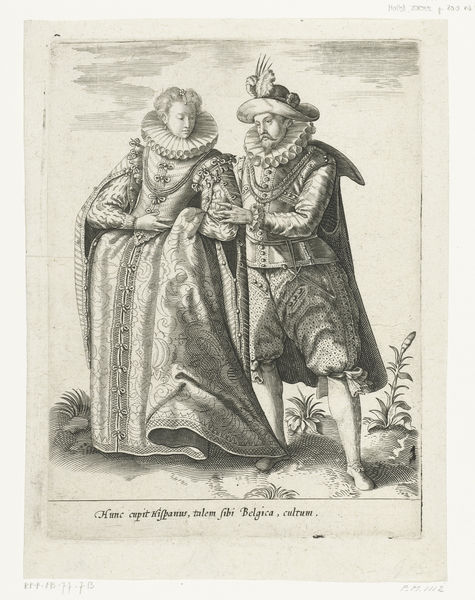
Titel: Man en vrouw in modieuze kleding van de zuidelijke Nederlanden, ca. 1600
Standort: Amsterdam
Institution: Rijksmuseum
Schlagwörter: fancy, hat, robes, stockings, white, black, collar, dress, figures, lady, woman, gown, plant, feather, hand, man, feet, noble, grass, black and white, coat, buttons, etching, beard, couple, jacket, pair, victorian, stroll, royal, cape, cloak, leaves, neck, renaissance, shoes, read, eye, book, gentleman, outdoor, trousers, rich, royalty, latin, mustache, moustache, words, married, ruff, jewelry, wealthy, knickers, shorts, victoria, belgium, older, frogs, geet, jewels, elbow, courting, show, pantaloons, ruffs, van dyke, elizabethian, haughty, snob, spouse, belium, bloomers, crise